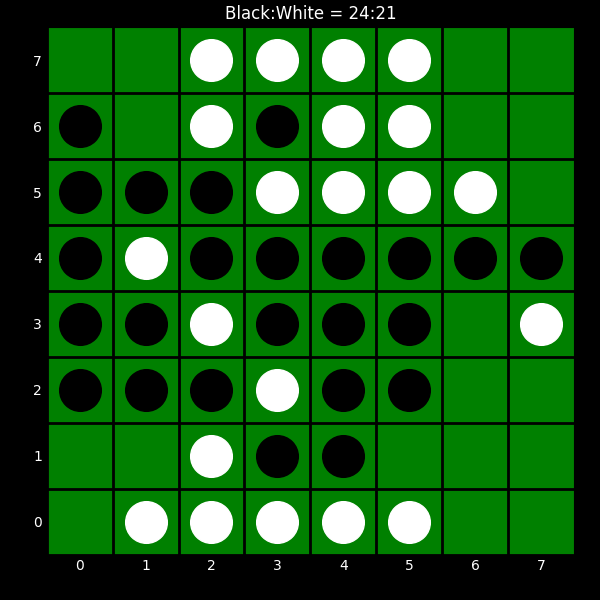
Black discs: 24
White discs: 21